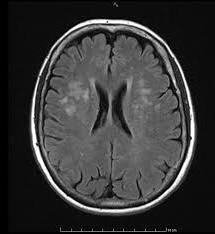
Label: notumor